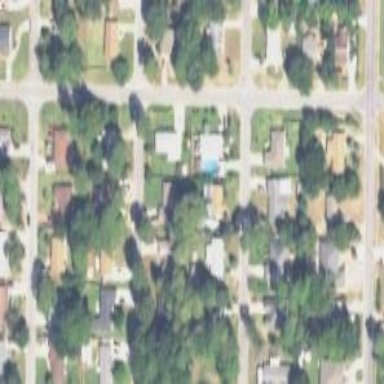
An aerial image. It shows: Residential area composed of single-family homes.